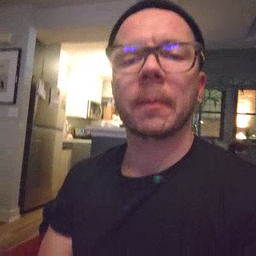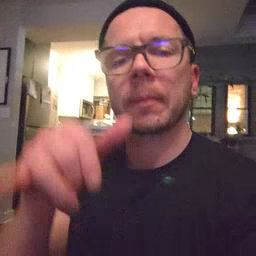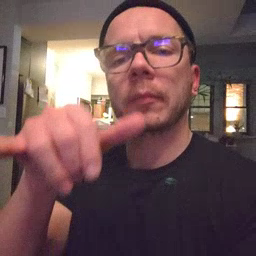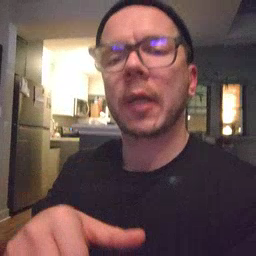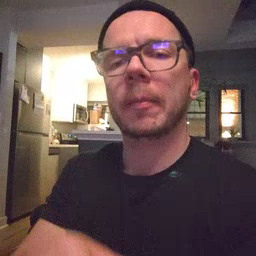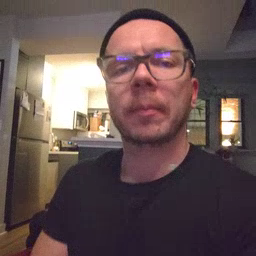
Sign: stay